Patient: sex M, age 30
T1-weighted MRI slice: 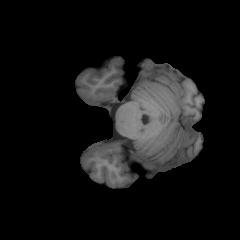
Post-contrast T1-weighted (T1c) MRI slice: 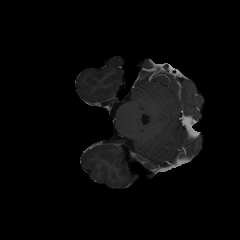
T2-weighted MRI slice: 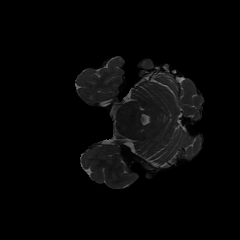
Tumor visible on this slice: no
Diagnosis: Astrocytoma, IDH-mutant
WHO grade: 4